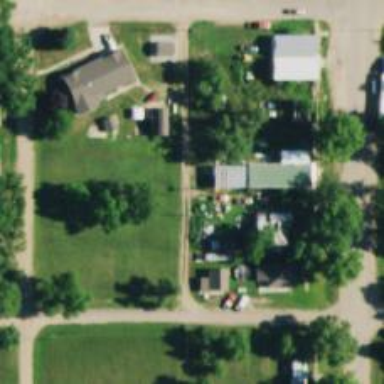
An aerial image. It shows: Alley classified as service road.